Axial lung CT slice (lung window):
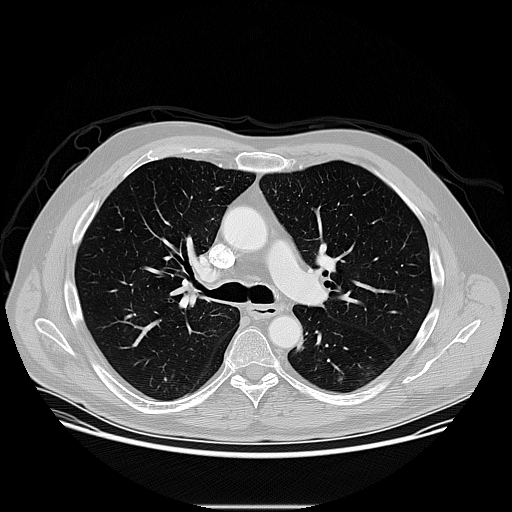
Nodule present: no